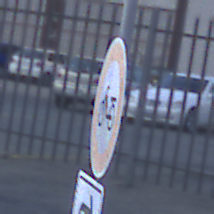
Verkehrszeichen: VerbotMofas
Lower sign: RichtungsangabeDurchPfeile5
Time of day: SunriseSunset
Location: Outdoor (Suburban)
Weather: PartlyCloudy
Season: NotSpecified
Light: Natural